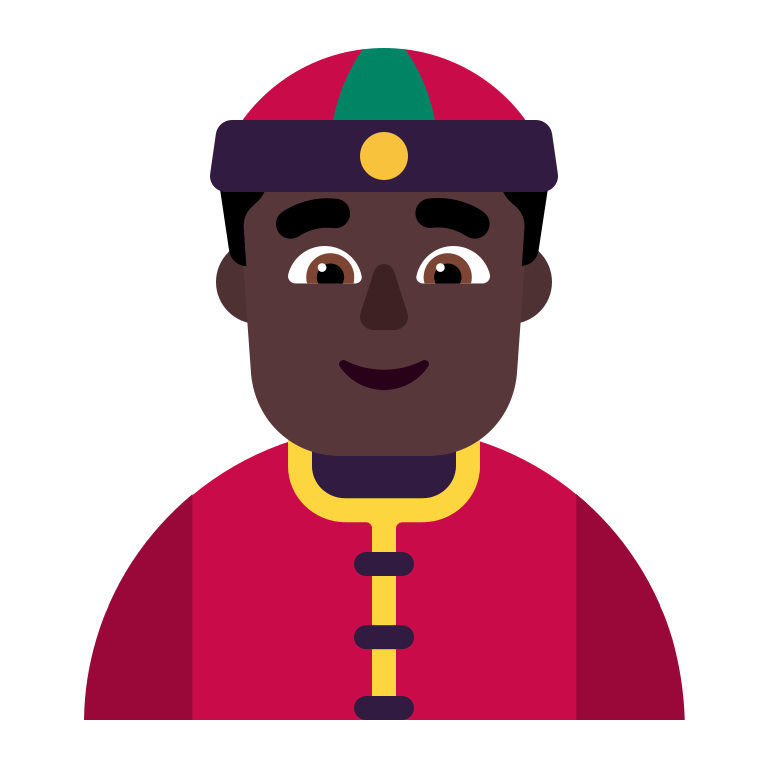
person with skullcap flat dark